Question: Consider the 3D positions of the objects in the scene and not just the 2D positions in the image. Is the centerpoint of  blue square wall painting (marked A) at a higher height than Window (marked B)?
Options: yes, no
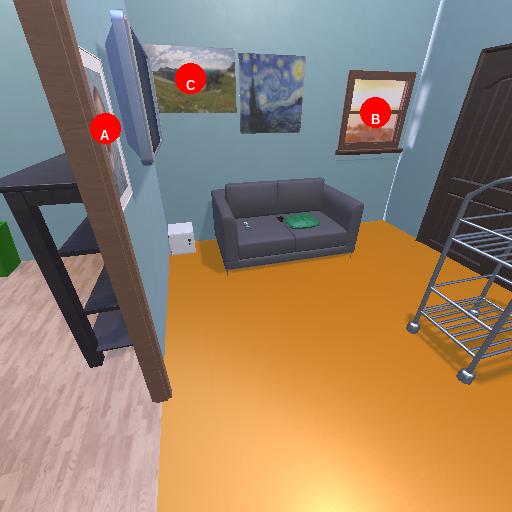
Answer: yes